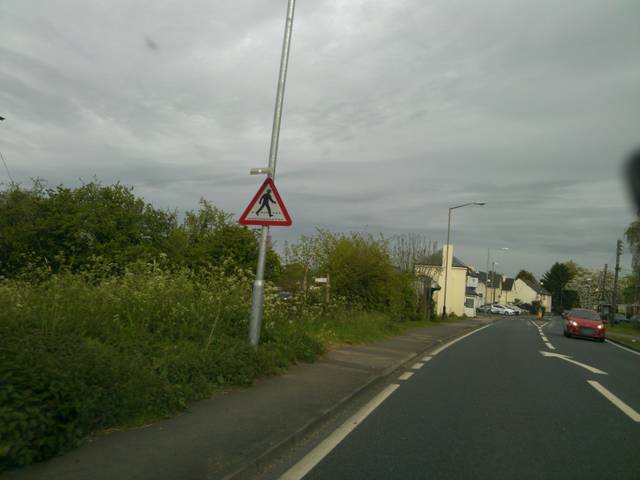
Region: United Kingdom
Coordinates: 51.897, 0.8209